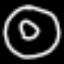
Label: donut